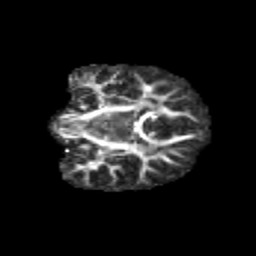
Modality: FA
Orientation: coronal
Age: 9
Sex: female
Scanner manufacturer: siemens
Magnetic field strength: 3 T
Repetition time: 3.8 s
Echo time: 0.07 s